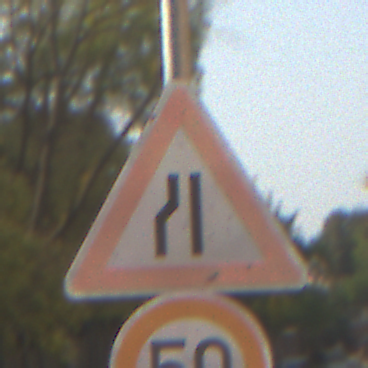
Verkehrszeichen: EinseitigVerengteFahrbahnLinks
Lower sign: Geschwindigkeit50
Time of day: MorningAfternoon
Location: Outdoor (Urban)
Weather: Clear
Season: NotSpecified
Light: Natural